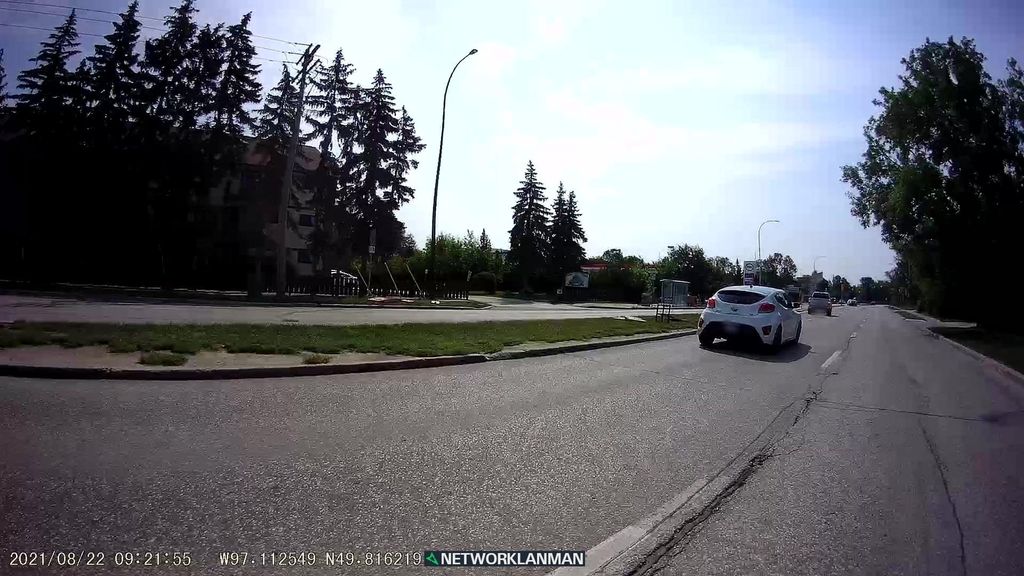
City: winnipeg